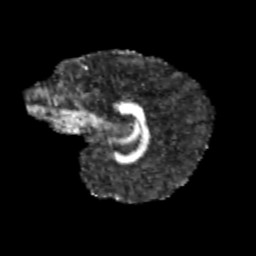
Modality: FA
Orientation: sagittal
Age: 10
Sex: female
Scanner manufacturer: siemens
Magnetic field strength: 3 T
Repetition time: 3.8 s
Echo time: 0.07 s